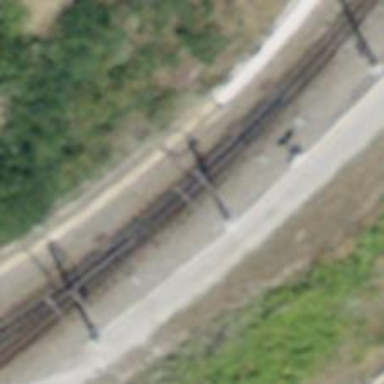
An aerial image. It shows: Railway switch with the turnout pointing to the right.